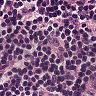
Metastatic tissue present: no